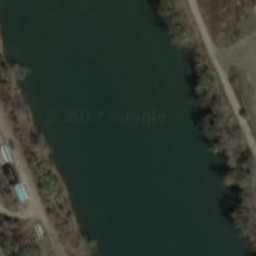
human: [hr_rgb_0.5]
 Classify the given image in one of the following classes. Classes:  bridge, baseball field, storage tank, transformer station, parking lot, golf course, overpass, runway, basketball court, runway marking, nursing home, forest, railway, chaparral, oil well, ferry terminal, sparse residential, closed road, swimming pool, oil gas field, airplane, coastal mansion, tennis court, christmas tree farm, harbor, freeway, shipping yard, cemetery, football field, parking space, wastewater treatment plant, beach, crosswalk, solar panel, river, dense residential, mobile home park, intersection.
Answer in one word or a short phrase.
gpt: river